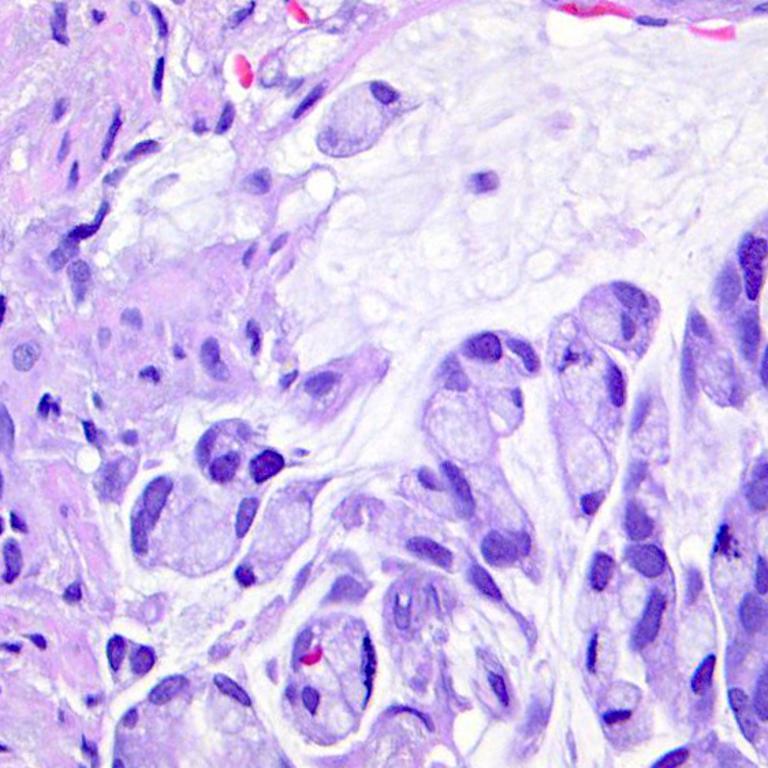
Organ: colon
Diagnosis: adenocarcinomas